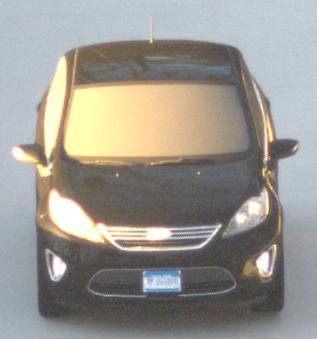
Make: Ford
Model: Fiesta
Detailed model: ’09 Sedan (seventh series)
Model produced from: 2010
Model produced until: 2017
Doors: 4
Color: black
Road condition: dry road
Daytime: sunrise or sunset
Contrast: high contrast